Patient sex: M
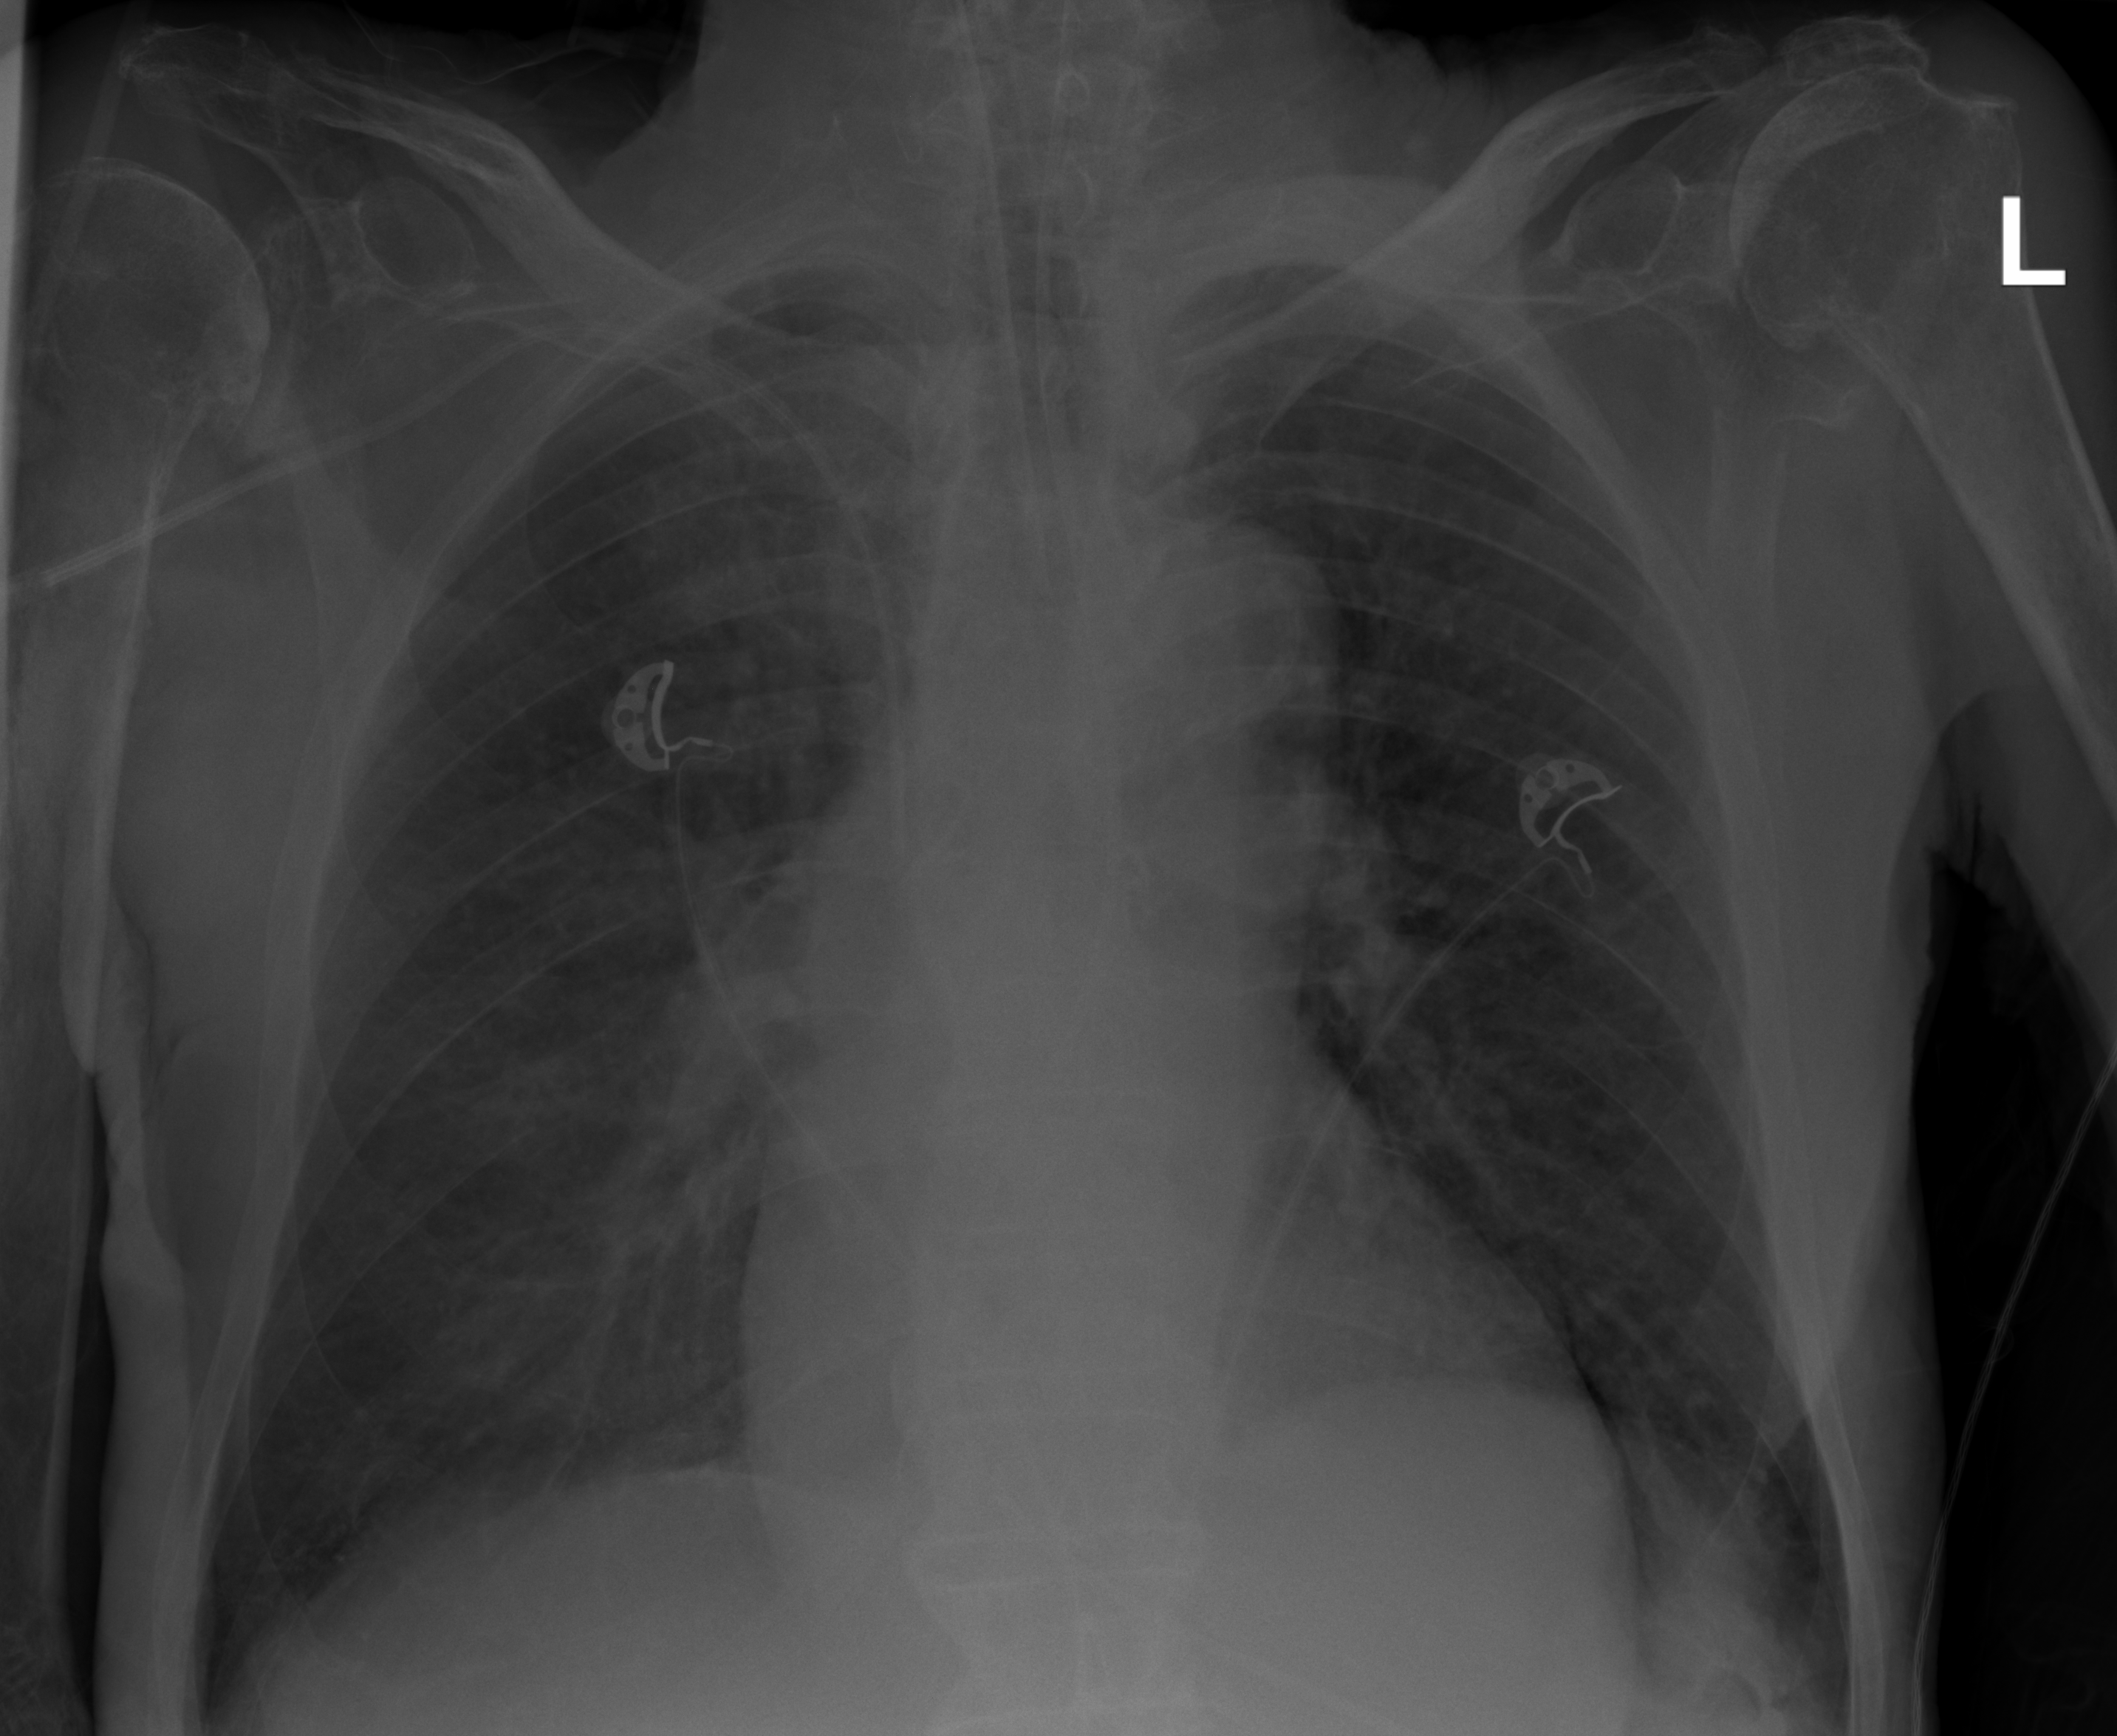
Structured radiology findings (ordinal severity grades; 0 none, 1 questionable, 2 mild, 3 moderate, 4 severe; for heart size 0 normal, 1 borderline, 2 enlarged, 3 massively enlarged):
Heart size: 2
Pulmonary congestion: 2
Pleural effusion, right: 2
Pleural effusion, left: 2
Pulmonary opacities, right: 2
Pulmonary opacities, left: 2
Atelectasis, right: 2
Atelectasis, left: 2